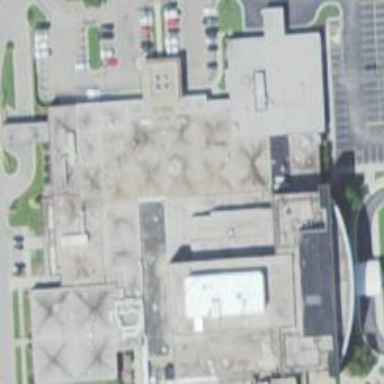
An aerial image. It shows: Hospital building.